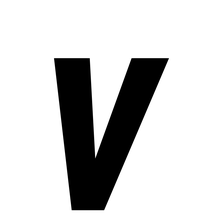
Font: Roboto-Italic_Condensed_SemiBold_Italic